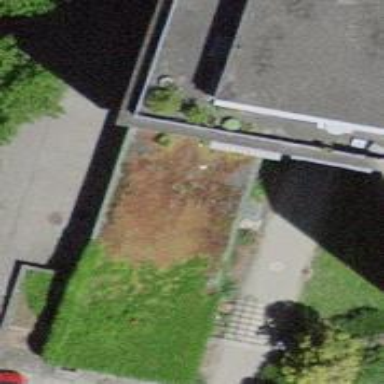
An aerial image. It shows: Building with flat roof covered in grass.